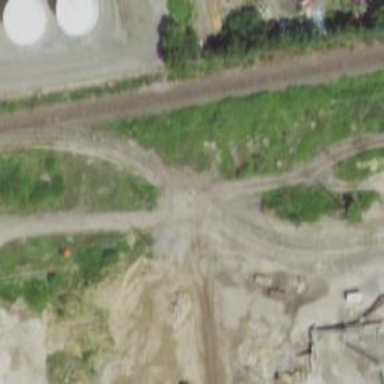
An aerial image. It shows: Railway siding with rails.